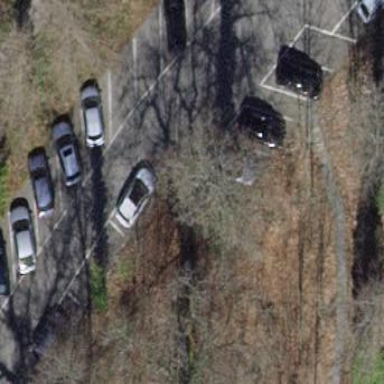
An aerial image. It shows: Parking area with surface.